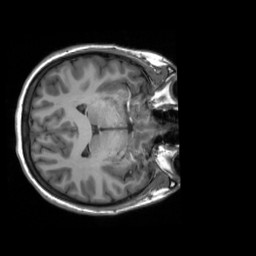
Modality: T1w
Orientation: axial
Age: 31
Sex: female
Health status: ill
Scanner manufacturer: siemens
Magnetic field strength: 3 T
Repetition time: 2.3 s
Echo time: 0.00201 s